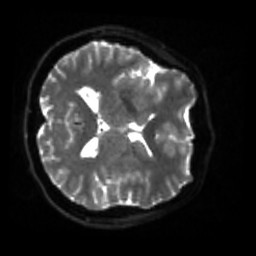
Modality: sbref
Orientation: axial
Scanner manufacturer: siemens
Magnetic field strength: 3 T
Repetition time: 4 s
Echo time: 0.0594 s